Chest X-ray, AP view. Patient: 18 years old, sex F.
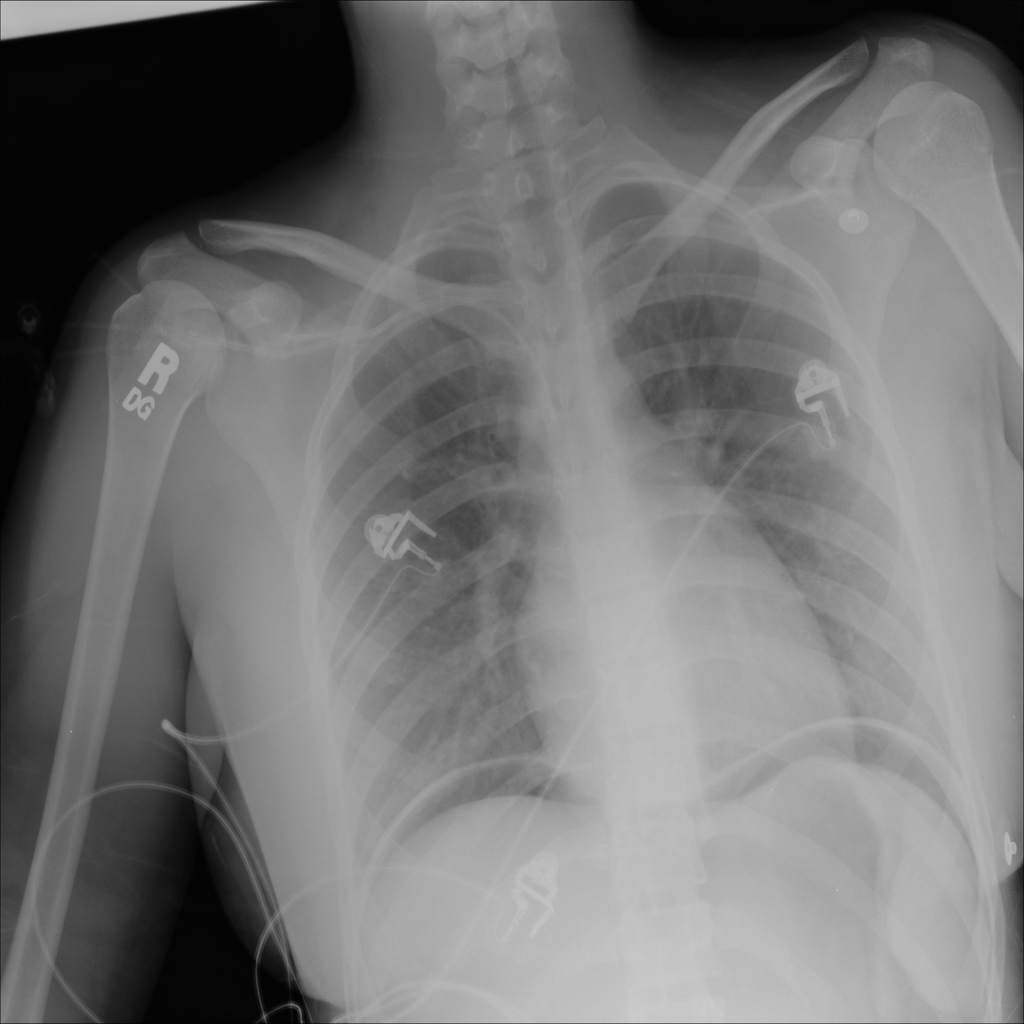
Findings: Infiltration